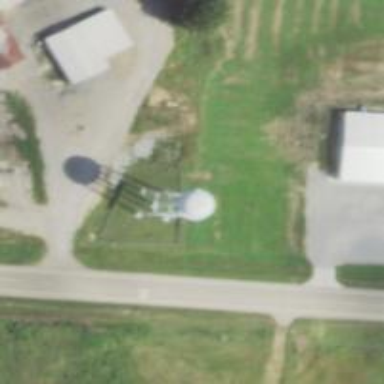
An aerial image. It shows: Water tower that is man-made.